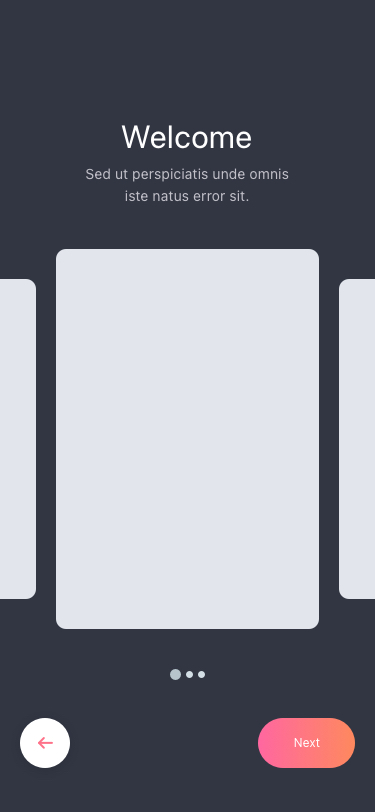
Text in this UI design:
Sed ut perspiciatis unde omnis iste natus error sit.
Welcome